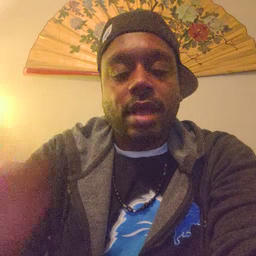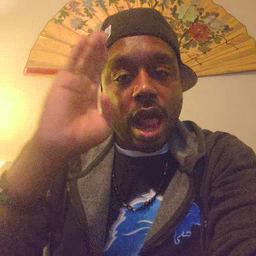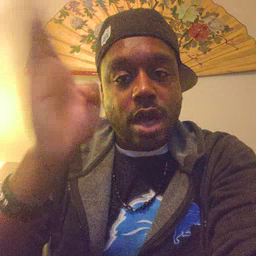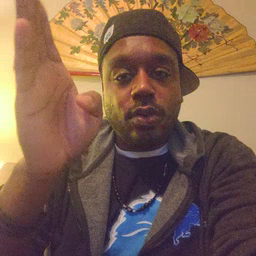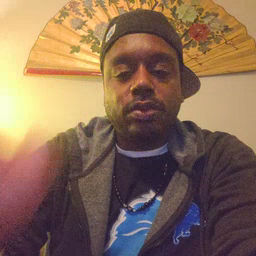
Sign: hello